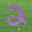
Label: 2